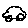
Label: car